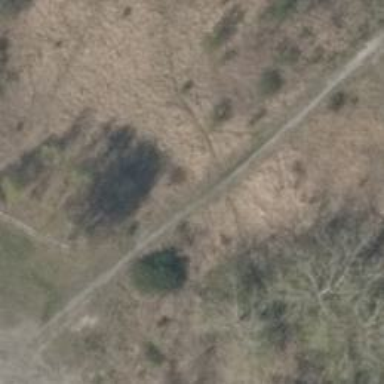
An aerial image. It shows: Ground path.